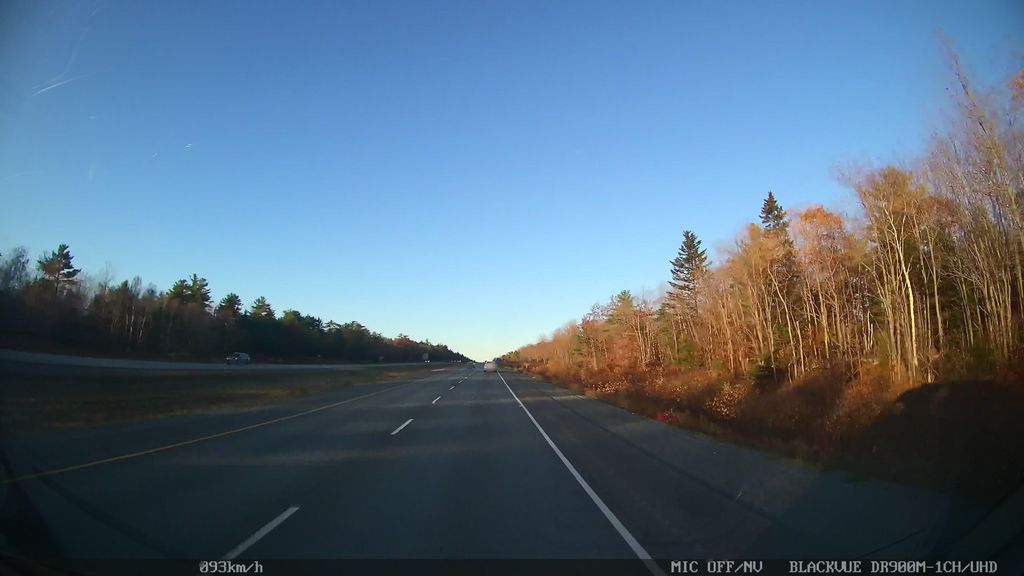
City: halifax